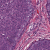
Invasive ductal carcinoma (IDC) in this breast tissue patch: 0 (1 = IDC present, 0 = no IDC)